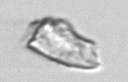
Label: detritus_transparent